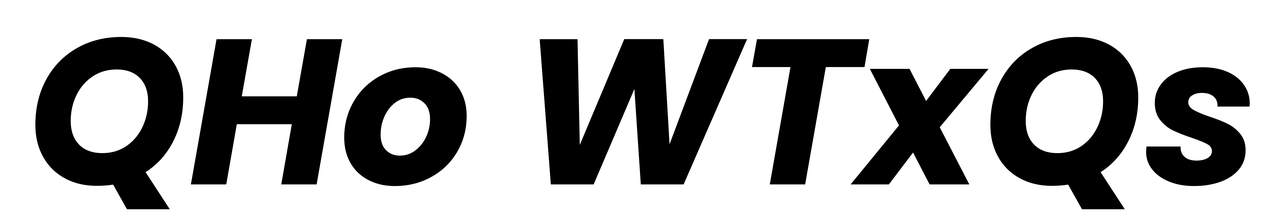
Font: Poppins-BoldItalic